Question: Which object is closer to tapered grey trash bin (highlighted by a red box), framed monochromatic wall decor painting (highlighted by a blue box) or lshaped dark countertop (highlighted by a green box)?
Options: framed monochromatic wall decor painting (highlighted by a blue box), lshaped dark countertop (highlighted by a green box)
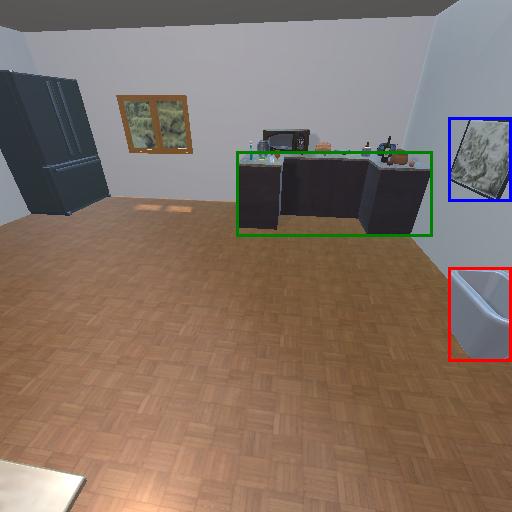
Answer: framed monochromatic wall decor painting (highlighted by a blue box)